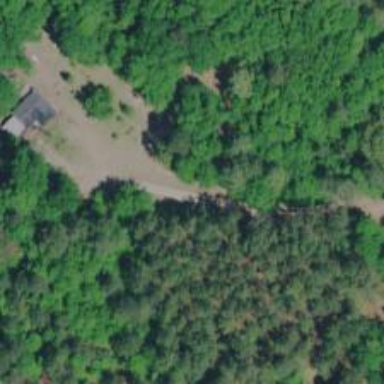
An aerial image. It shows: Driveway leading to service road.